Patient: sex M, age 25
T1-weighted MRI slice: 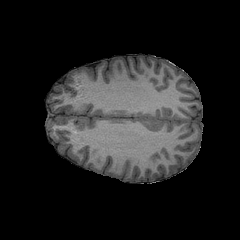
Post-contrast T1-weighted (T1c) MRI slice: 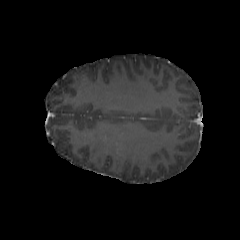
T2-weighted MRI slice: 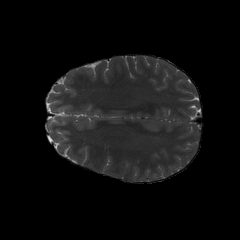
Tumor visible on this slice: no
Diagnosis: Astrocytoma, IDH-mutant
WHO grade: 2